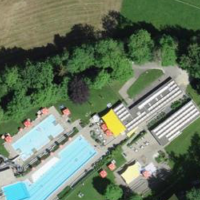
EUNIS habitat code: 53
Species observed at this site:
Prunus padus